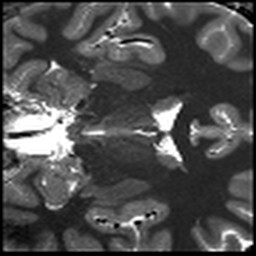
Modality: T1map
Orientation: coronal
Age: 22
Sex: male